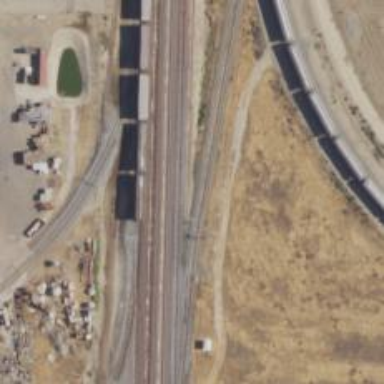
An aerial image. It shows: Railway siding for service.